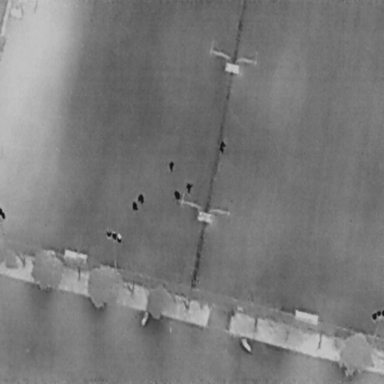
There are six People in the infrared image.